Field crop: maize
Growth stage: 2
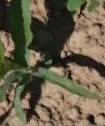
Species: maize